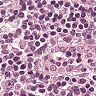
Metastatic tissue present: no